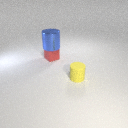
small red rubber cube below large blue metal cylinder